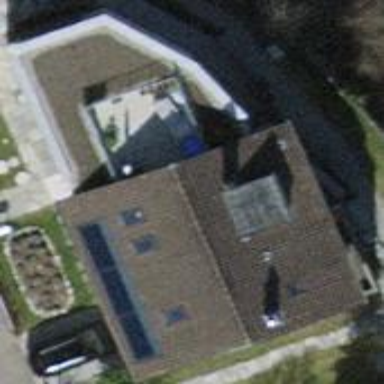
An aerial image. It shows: Building with tiled roof.